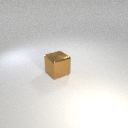
large brown metal cube